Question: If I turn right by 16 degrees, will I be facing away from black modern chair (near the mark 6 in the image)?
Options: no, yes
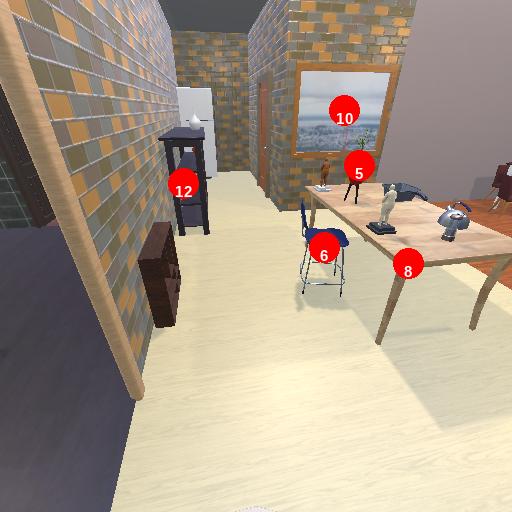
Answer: no